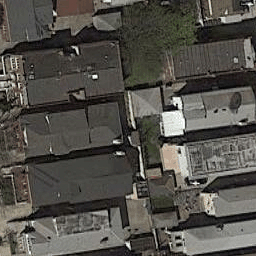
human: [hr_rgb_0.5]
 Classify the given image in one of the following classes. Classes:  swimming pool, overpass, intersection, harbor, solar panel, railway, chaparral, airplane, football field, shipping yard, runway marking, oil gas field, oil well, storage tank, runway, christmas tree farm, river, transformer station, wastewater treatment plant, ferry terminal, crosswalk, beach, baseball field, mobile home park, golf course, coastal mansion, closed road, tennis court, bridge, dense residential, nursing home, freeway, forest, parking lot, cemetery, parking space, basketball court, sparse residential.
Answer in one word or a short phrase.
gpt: dense residential